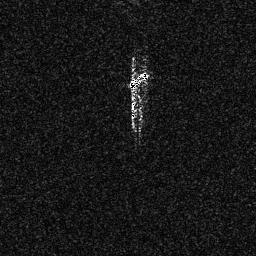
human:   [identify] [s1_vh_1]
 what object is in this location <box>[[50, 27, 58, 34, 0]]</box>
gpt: <ref>1 small ship at the center</ref>